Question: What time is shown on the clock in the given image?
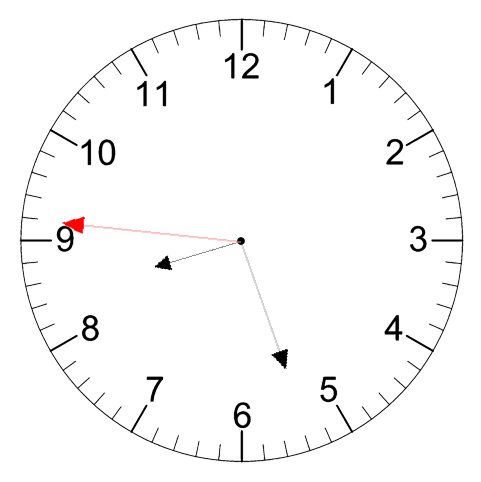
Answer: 08:26:46